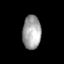
Tissue: skin
Cell type: Epithelial cells
Senescence score: 0.8321
Nuclear area (px): 605
Mean DAPI intensity: 164.217